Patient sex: M
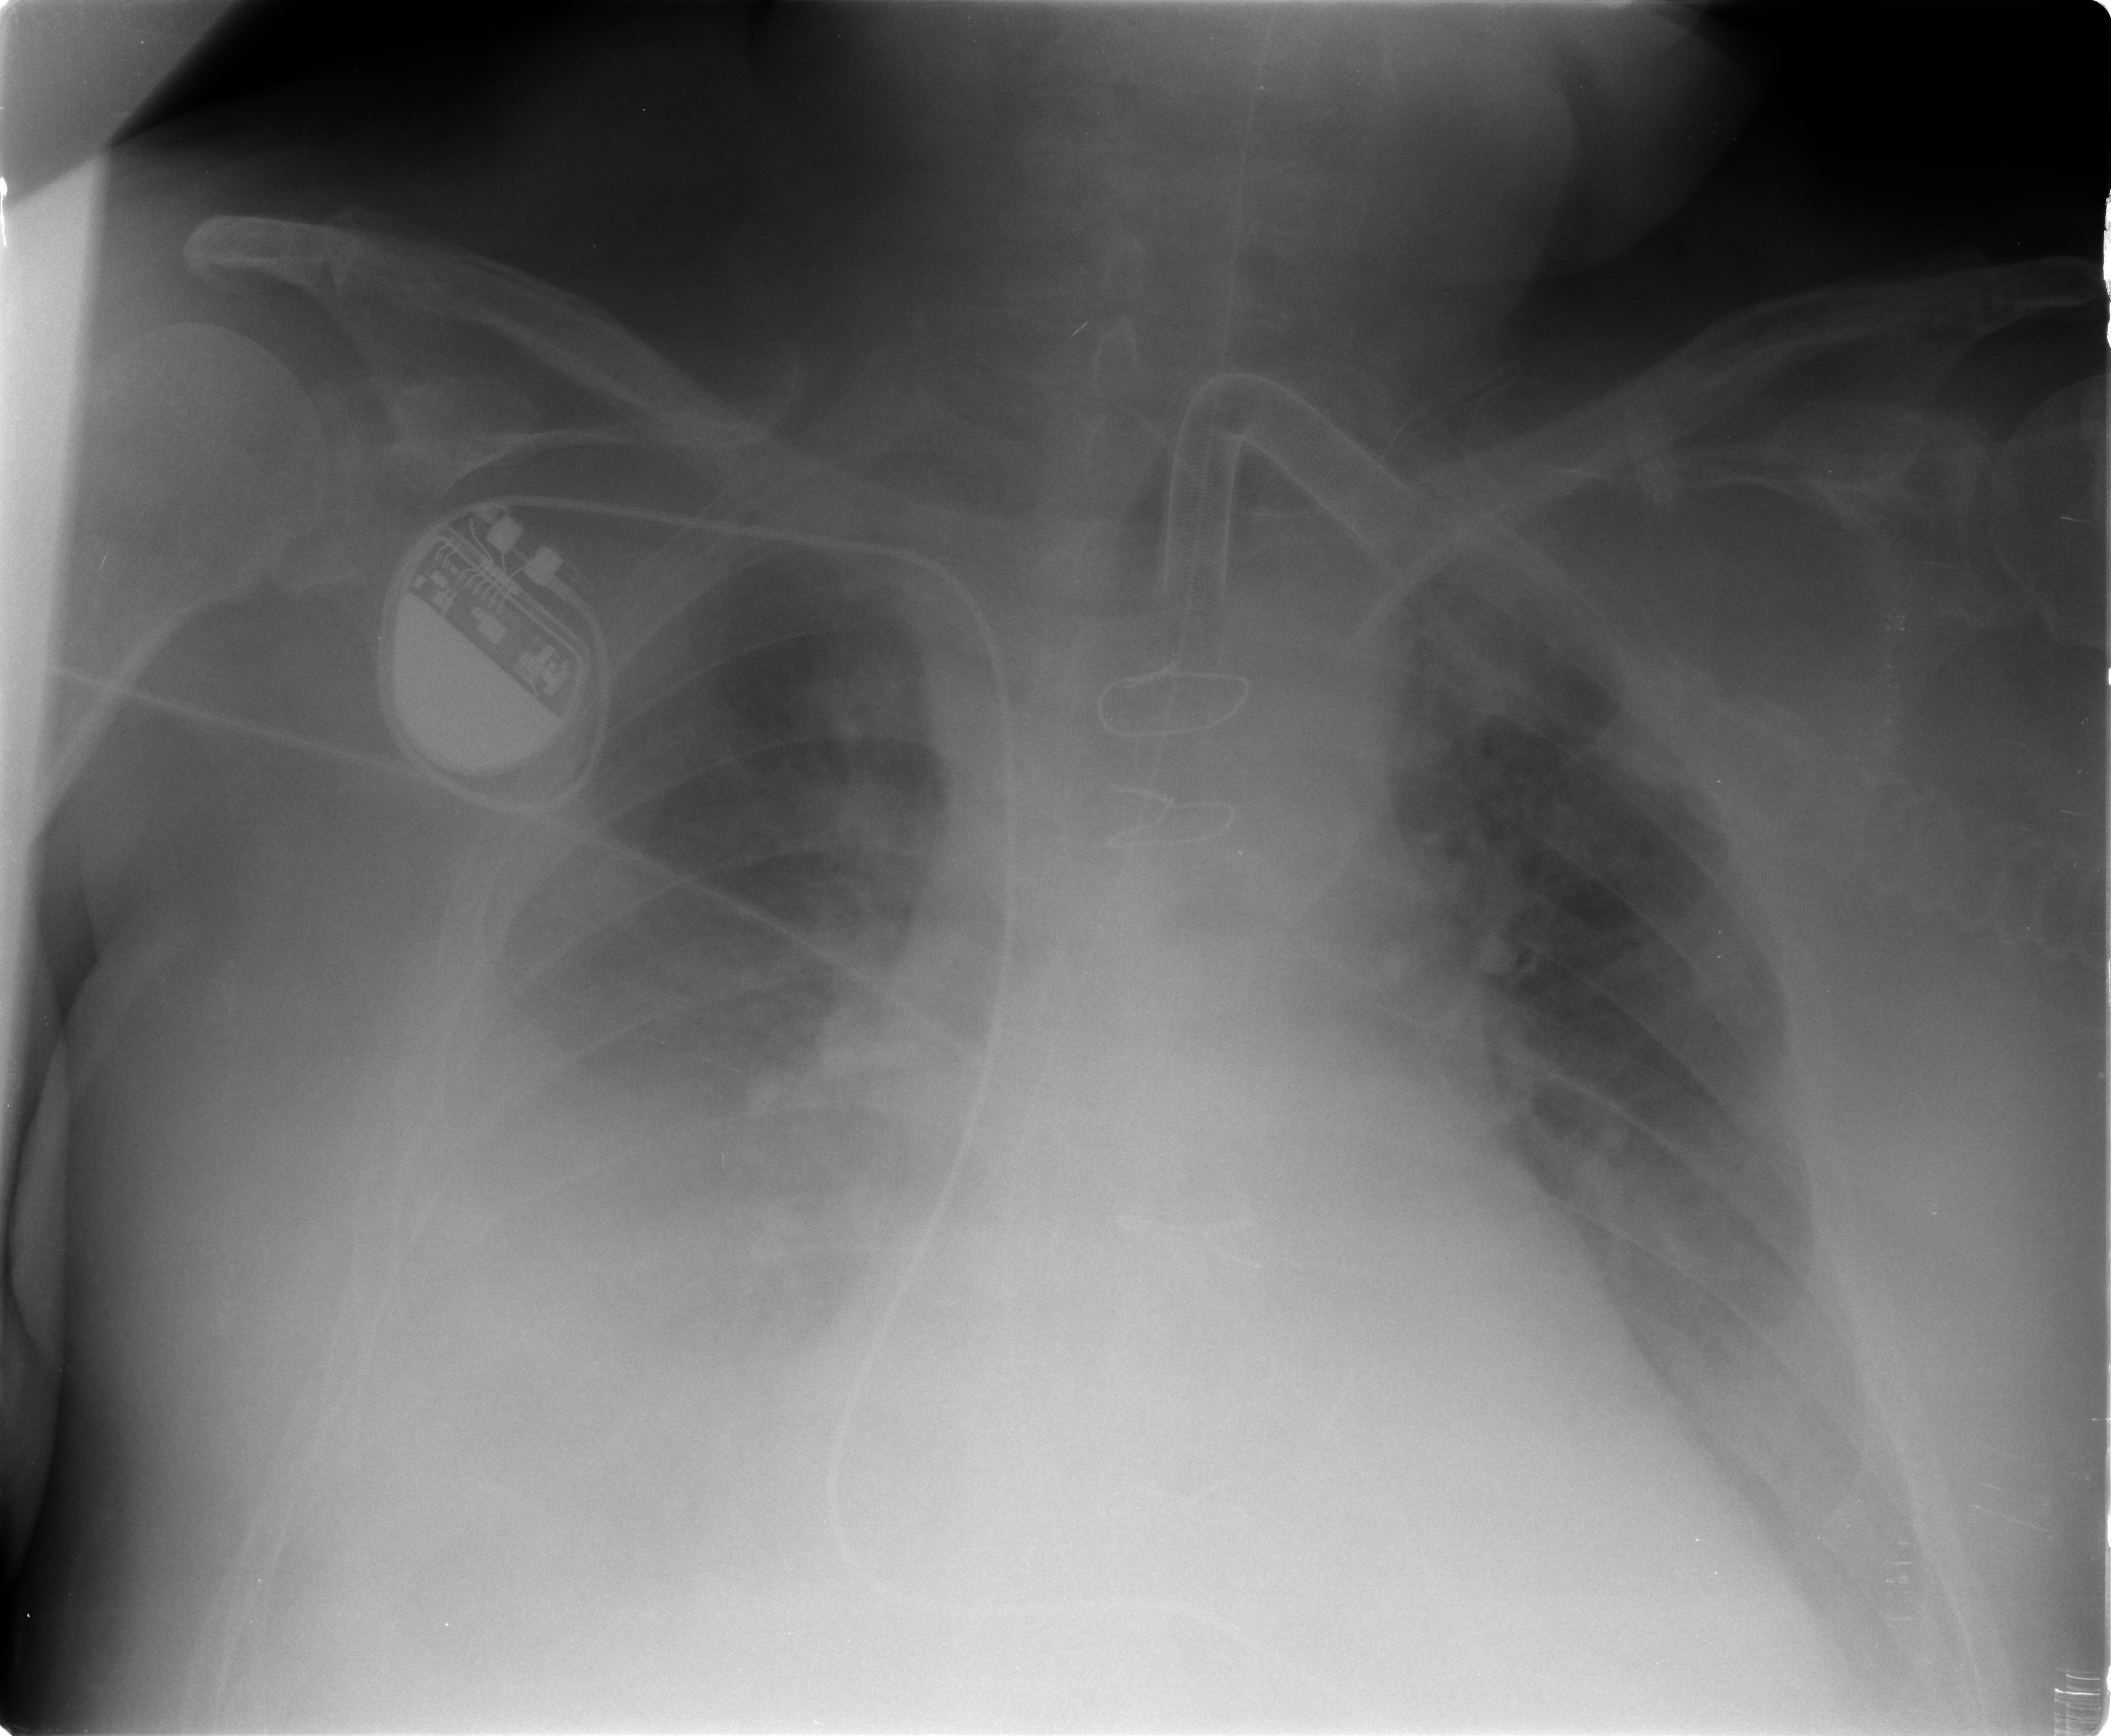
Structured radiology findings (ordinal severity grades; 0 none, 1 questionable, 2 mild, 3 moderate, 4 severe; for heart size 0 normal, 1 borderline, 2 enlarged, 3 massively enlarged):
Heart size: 2
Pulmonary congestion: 3
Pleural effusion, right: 3
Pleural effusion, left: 2
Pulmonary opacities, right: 0
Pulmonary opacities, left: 0
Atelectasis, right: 3
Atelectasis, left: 2